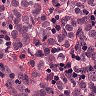
Metastatic tissue present: yes